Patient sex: F
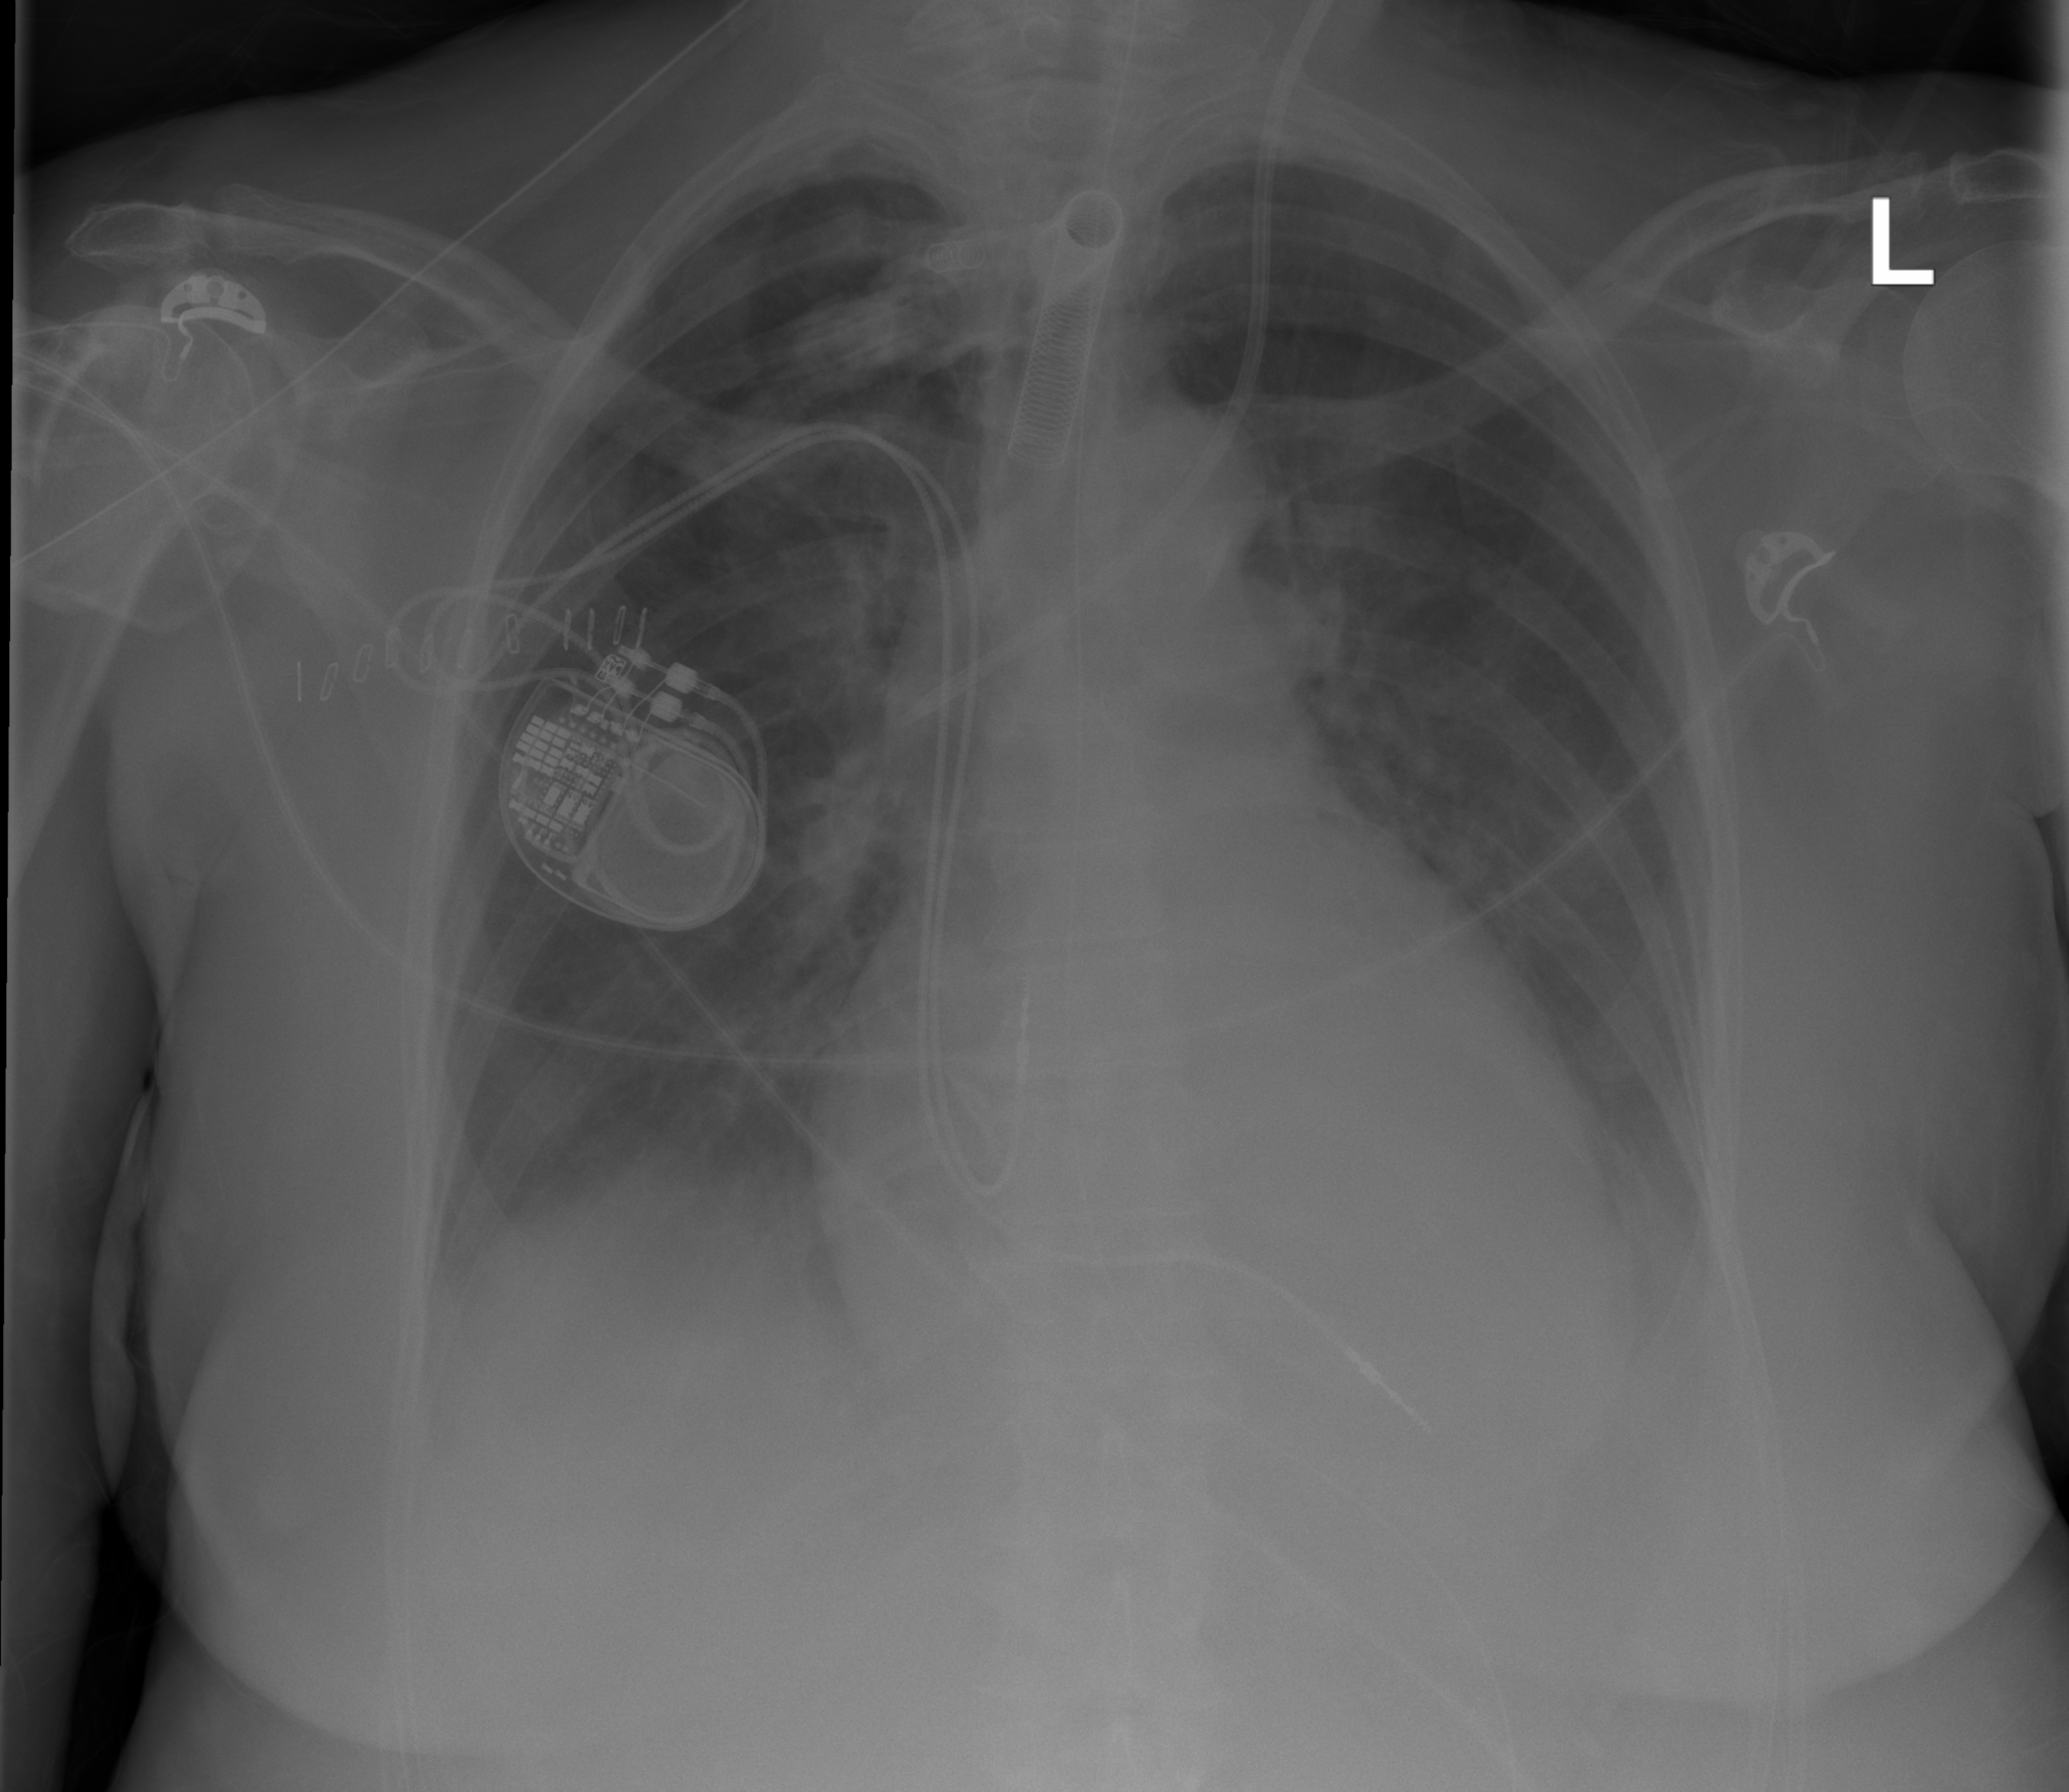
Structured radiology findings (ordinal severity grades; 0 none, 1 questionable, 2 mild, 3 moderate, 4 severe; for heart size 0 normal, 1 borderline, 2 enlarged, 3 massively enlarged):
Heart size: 1
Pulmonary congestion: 2
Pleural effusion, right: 2
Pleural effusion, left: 2
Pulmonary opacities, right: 0
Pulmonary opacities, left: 0
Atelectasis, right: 2
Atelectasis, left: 2